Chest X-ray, PA view. Patient: 65 years old, sex F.
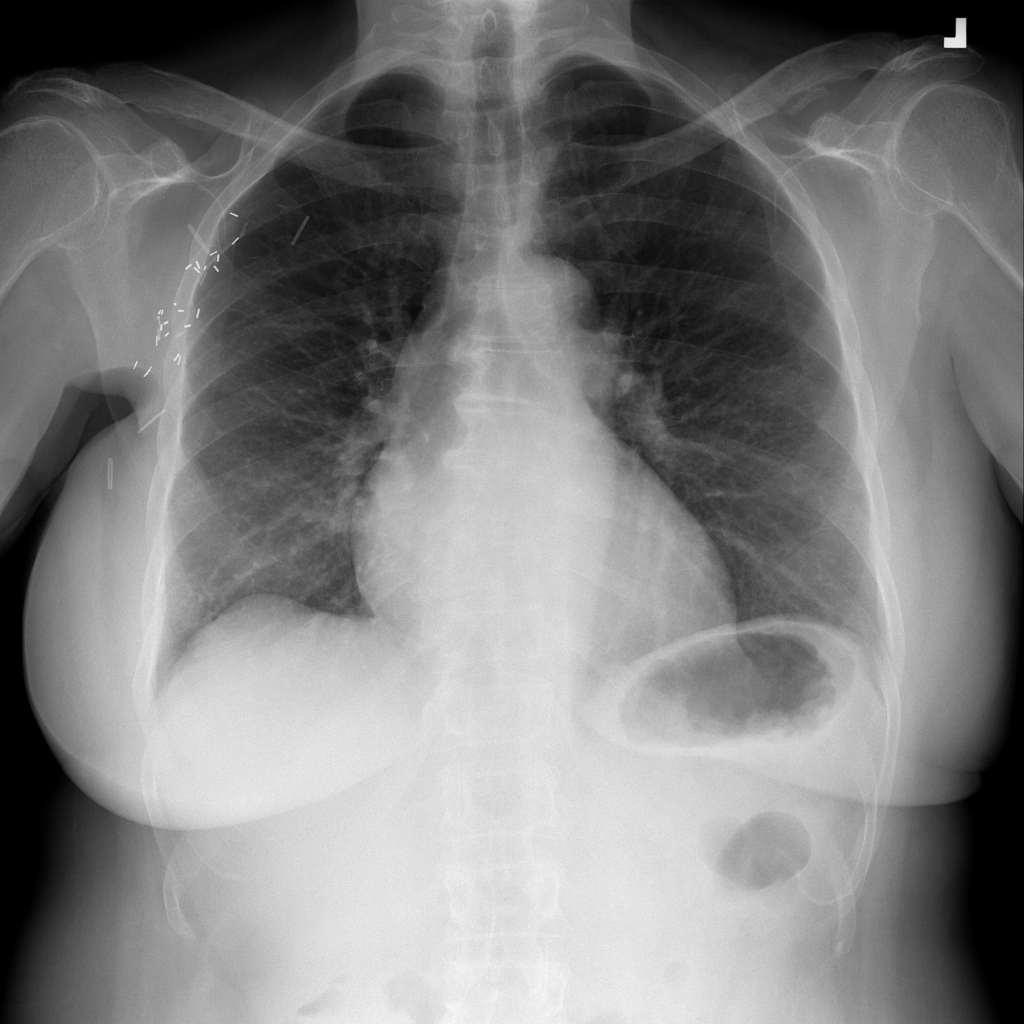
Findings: No Finding